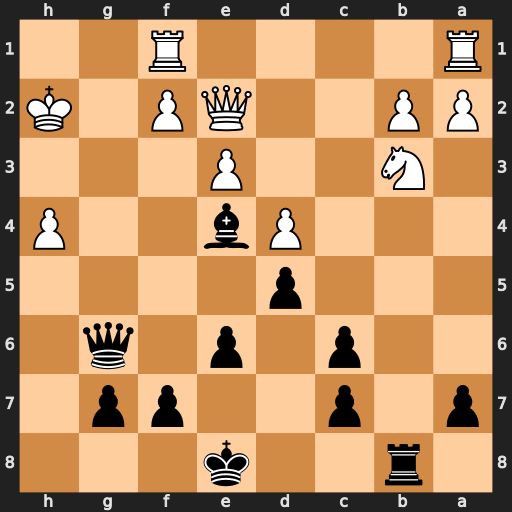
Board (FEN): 1r2k3/p1p2pp1/2p1p1q1/3p4/3Pb2P/1N2P3/PP2QP1K/R4R2
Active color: b
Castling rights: -
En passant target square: -
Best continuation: Qg2#